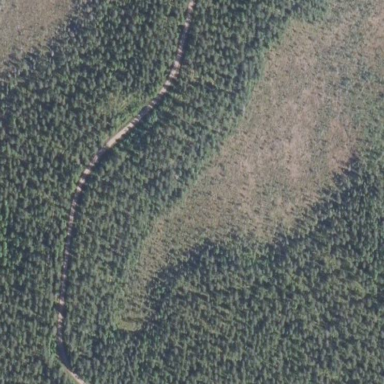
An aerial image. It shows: Needle-leaved woodland.